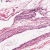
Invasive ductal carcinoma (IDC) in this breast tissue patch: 0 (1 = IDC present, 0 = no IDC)